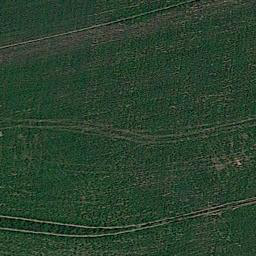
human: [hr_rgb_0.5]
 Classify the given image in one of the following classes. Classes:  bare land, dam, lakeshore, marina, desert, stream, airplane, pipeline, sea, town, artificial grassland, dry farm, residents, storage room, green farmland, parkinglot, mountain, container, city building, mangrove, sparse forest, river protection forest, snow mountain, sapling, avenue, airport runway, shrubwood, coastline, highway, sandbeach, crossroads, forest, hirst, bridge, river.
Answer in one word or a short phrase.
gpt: artificial grassland